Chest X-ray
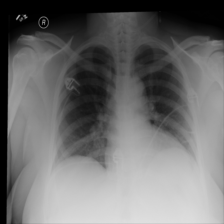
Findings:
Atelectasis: positive
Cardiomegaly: positive
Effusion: negative
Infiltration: negative
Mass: negative
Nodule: negative
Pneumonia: negative
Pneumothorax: negative
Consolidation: negative
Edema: negative
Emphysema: negative
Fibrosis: negative
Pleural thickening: negative
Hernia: negative